Field crop: maize
Growth stage: 2
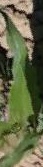
Species: maize